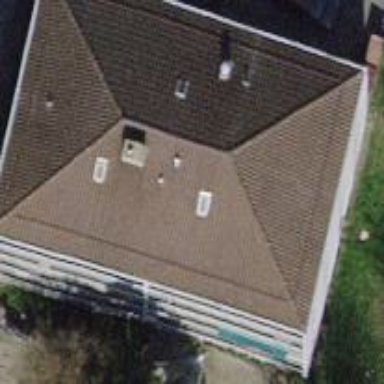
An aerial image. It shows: Hipped roof apartment building.